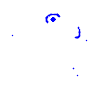
Particle: electron